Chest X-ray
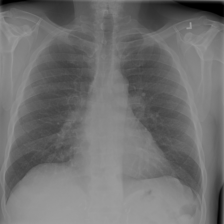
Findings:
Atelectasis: negative
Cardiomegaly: negative
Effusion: negative
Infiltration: negative
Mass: negative
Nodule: negative
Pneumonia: negative
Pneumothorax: negative
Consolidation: negative
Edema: negative
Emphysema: negative
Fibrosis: negative
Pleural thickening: negative
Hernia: negative